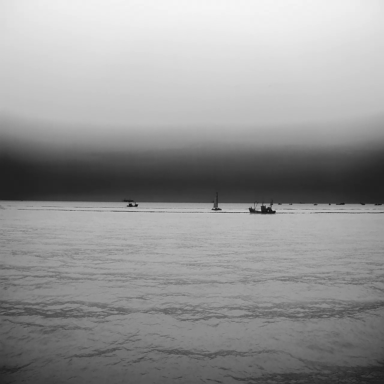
There are two bulk_carriers in the infrared image.